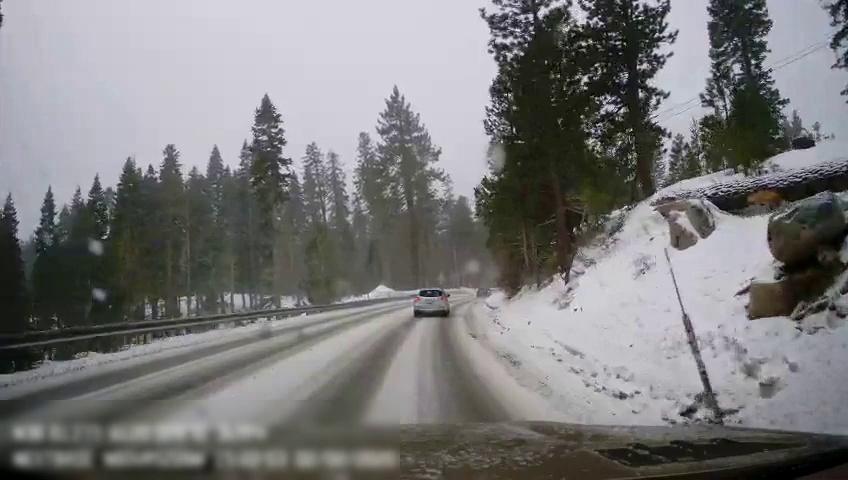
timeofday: Day
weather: Snowy
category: Drivable Space
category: Vehicles | SUV
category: Vehicles | Car